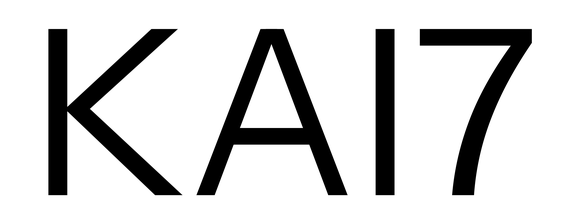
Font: InstrumentSans_Regular